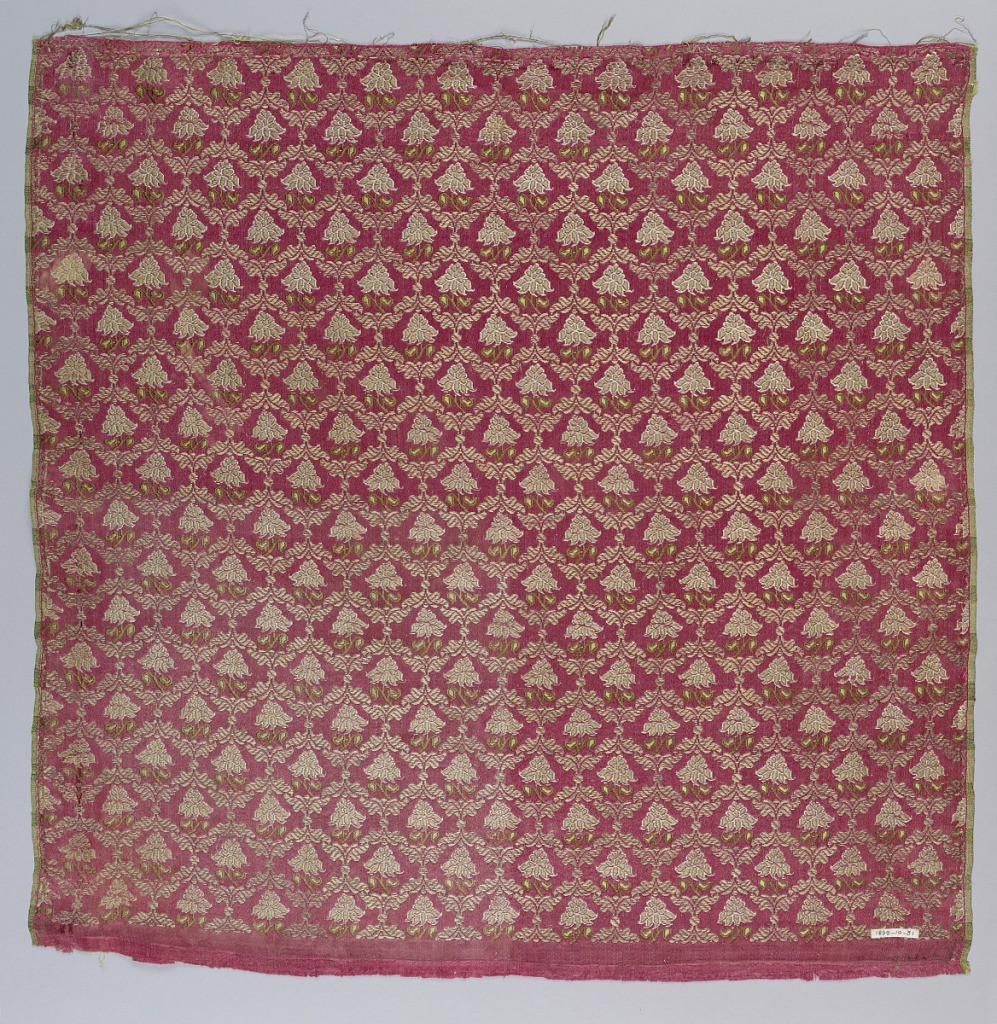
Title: Fragment
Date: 19th century
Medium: silk, metallic Technique: brocaded satin
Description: Small blossoms on rose satin ground. Both selvages present.